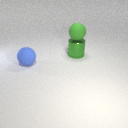
large green metal cylinder below large green rubber sphere